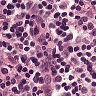
Metastatic tissue present: no